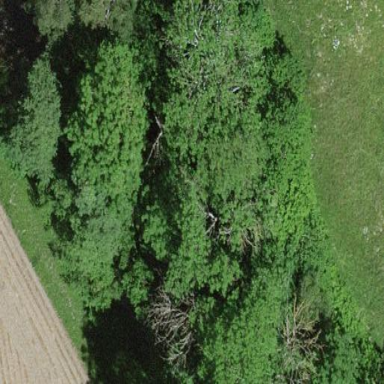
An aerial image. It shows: Forest area.